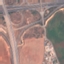
Land use / land cover: Highway